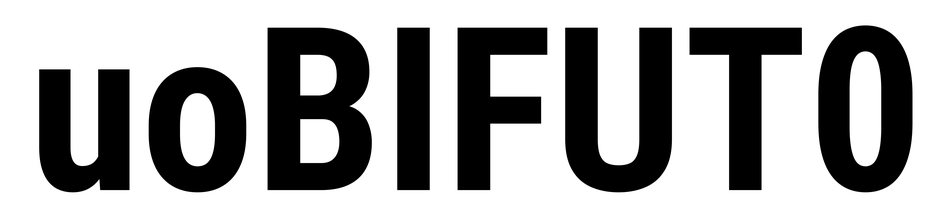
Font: Roboto_Condensed_Bold